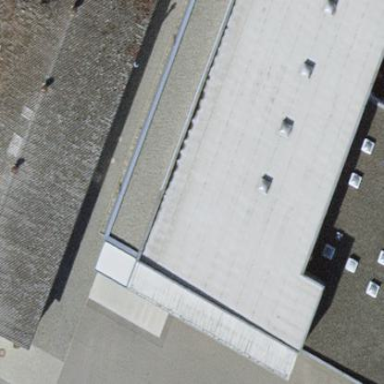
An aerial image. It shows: Commercial building with flat gravel roof.